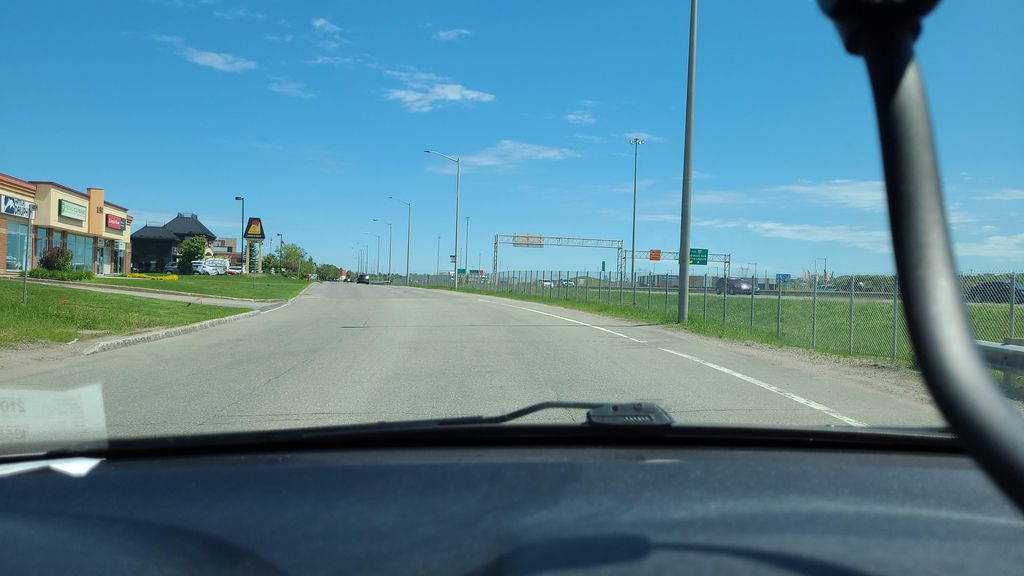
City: quebec_city